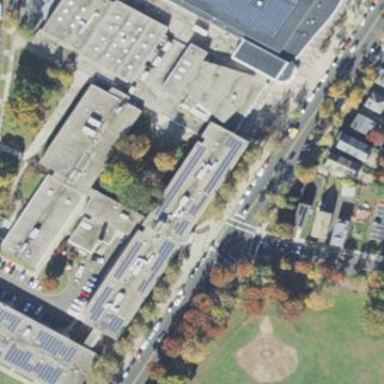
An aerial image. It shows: School.